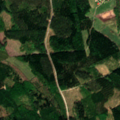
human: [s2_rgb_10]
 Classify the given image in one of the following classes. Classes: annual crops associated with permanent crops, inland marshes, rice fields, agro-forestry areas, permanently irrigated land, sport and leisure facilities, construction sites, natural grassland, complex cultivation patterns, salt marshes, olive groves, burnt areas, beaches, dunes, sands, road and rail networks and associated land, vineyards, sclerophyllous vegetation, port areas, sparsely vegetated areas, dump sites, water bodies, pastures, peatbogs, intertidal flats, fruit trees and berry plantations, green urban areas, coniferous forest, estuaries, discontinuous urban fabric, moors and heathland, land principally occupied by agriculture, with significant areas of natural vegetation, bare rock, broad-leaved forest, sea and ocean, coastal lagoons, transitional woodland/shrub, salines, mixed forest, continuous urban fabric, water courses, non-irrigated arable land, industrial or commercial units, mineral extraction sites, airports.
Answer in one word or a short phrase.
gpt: land principally occupied by agriculture, with significant areas of natural vegetation, coniferous forest, mixed forest